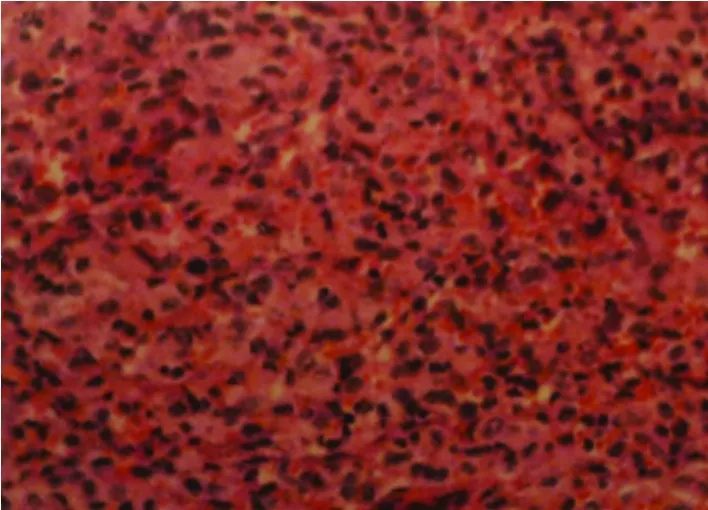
High-power photomicrograph shows Langerhans' histiocytes and mixed numerous eosinophils. Neoplastic cells showing abundant eosinophilic cytoplasm, round to oval vesicular nuclei, and distinct nucleoli.
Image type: pathology (immunostaining)